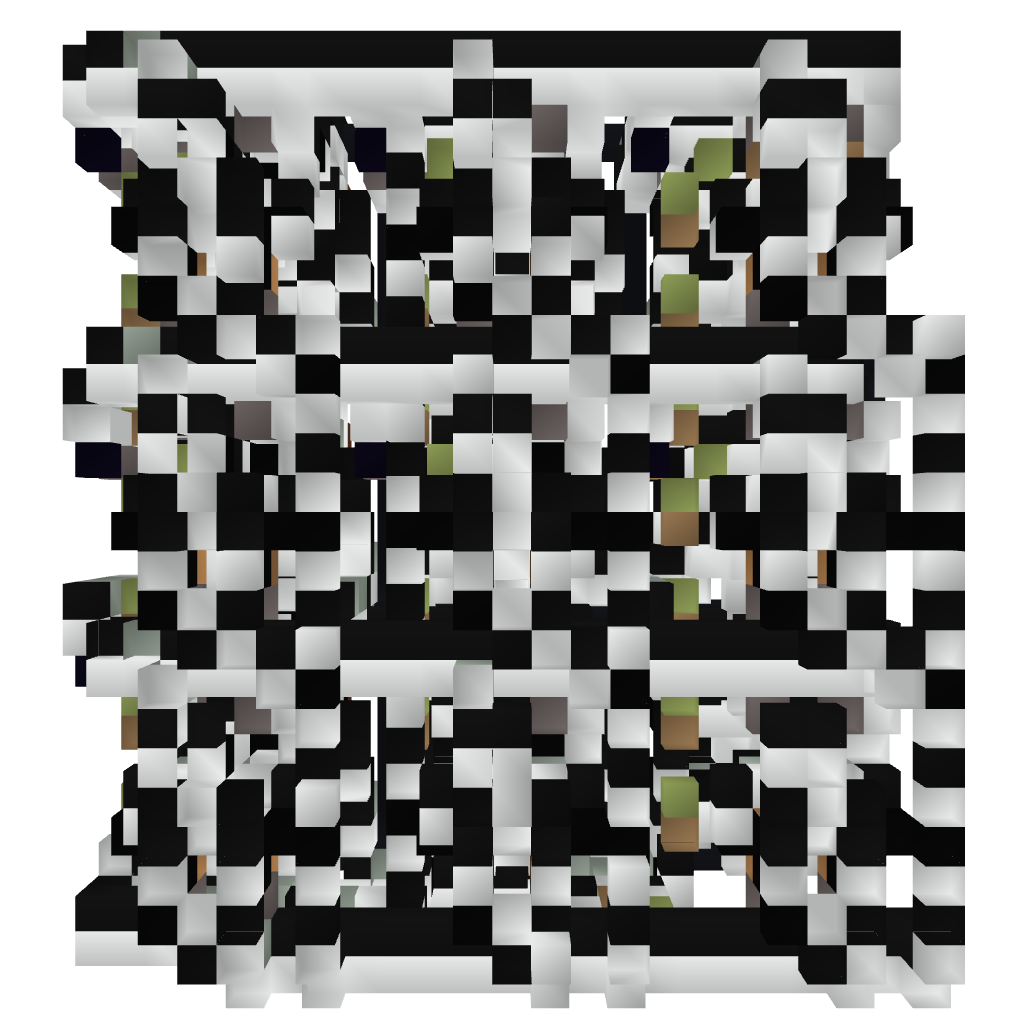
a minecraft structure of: Compact Tic-Tac-Toe  -  Designed for Flying / Creative